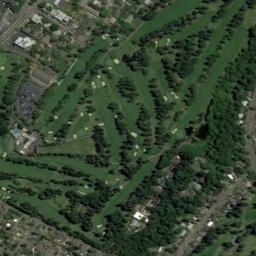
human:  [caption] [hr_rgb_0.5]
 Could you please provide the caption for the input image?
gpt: There are three large bunkers and two paths .

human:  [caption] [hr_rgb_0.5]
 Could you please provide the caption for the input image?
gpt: The golf course with a lake, Some fairways,  Barrier trees and sandpits is surrounded by the residential area .

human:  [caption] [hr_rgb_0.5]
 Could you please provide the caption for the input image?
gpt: There are several bunkers and several paths on the large green lawn in the golf course with many trees with many neatly arranged buildings and two roads next to the golf course .

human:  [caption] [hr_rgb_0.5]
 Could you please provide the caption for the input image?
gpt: Lots of  trees are near the golf course .

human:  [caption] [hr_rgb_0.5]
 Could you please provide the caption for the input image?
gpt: There are many bunkers and trees on the golf course .